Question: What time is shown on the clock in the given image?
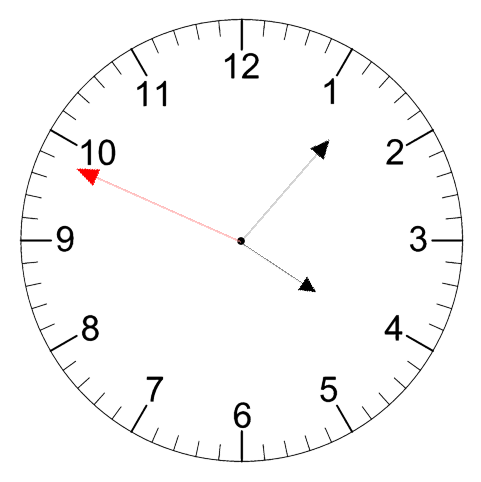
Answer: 04:06:49